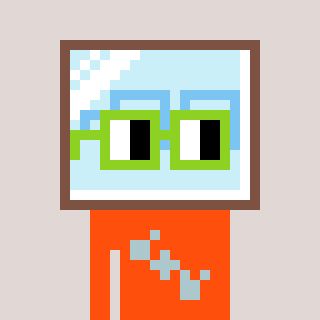
a pixel art character with square light green glasses, a mirror-shaped head and a orange-colored body on a warm background